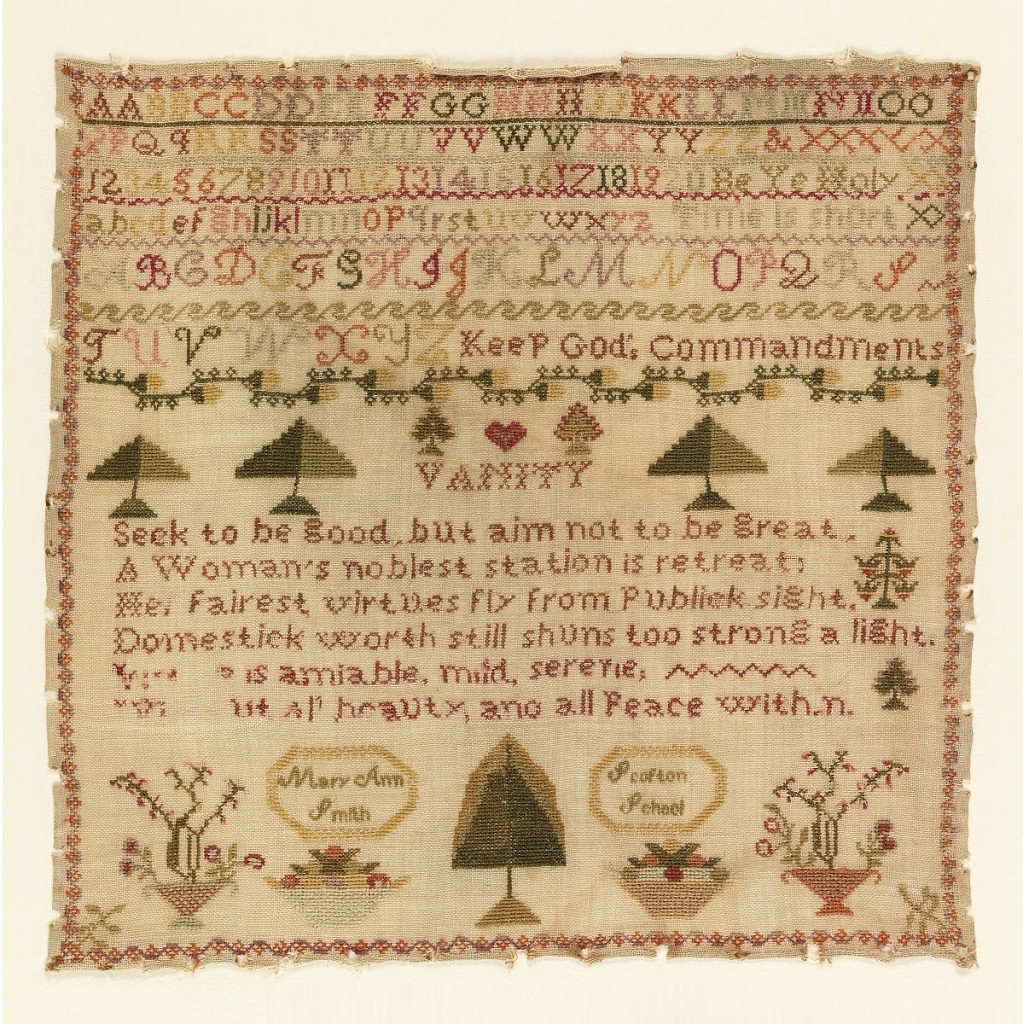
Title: Sampler
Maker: Mary Ann Smith, American
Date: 18th century
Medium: wool embroidery on linen foundation Technique: embroidered on plain weave foundation Label: linen embroidered with wool
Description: Several rows of alphabets and numerals, followed by a row of trees, and a verse:
Vanity
Seek to be good, but aim not to be great
A woman's noblest station is retreat
Her fairest virtues fly from publick sight
Domestick worth still shuns too strong a light
Woman (?) is amiable, mild, serene
(?) all beauty and peace within

At the bottom, baskets of fruit and flowers, and two medallions, one inscribed Mary Ann Smith and the other Scofton School